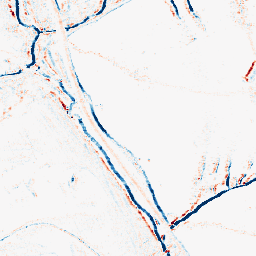
Category: morphological
Decomposition family: morphological_rect
Decomposition parameters: operation: average
width: 5
height: 3
Upsampling method: area
Upsampling parameters: scale: 2
Upsampling scale: 2